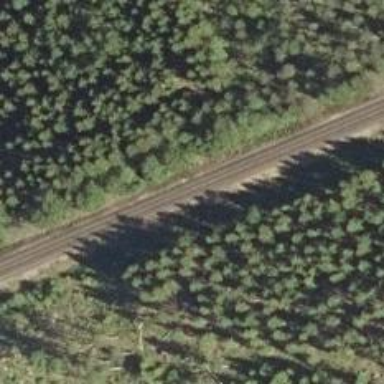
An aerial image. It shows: Continuous railway track.